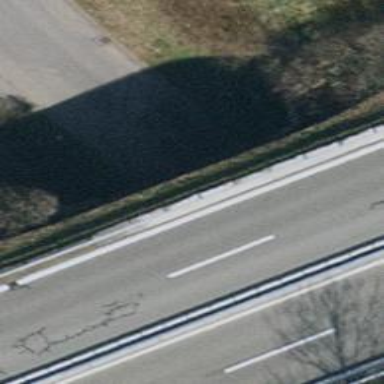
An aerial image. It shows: Unclassified road with asphalt surface going through tunnel.